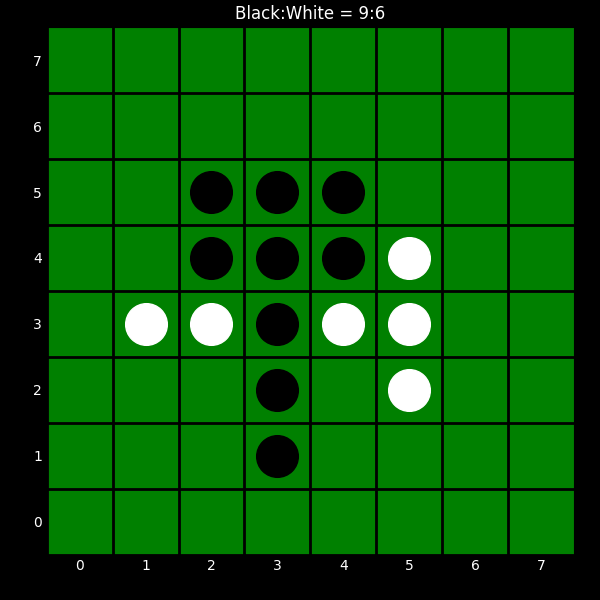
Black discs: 9
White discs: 6